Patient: sex M, age 58
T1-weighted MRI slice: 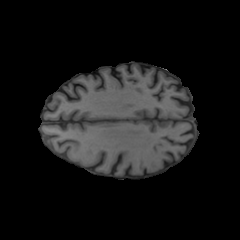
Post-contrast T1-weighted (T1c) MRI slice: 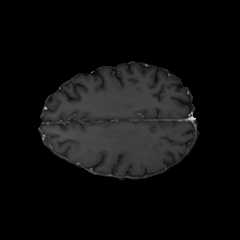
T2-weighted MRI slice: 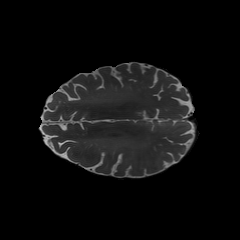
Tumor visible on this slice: no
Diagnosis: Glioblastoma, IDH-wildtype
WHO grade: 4